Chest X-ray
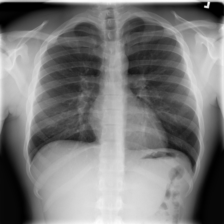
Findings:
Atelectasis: negative
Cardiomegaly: negative
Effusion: negative
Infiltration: positive
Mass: negative
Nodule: negative
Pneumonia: negative
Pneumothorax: negative
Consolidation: negative
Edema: negative
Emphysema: negative
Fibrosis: negative
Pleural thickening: negative
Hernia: negative